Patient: sex M, age 79
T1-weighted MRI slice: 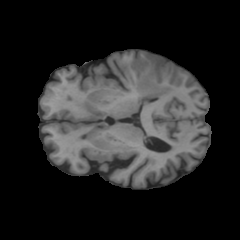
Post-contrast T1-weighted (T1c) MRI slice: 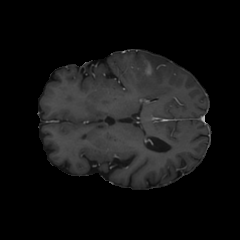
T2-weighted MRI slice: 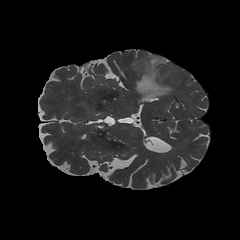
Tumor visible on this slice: yes
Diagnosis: Glioblastoma, IDH-wildtype
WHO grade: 4